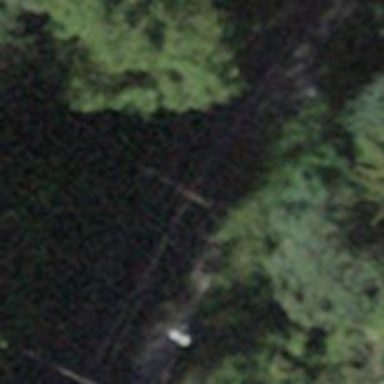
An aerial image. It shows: Railway switch.